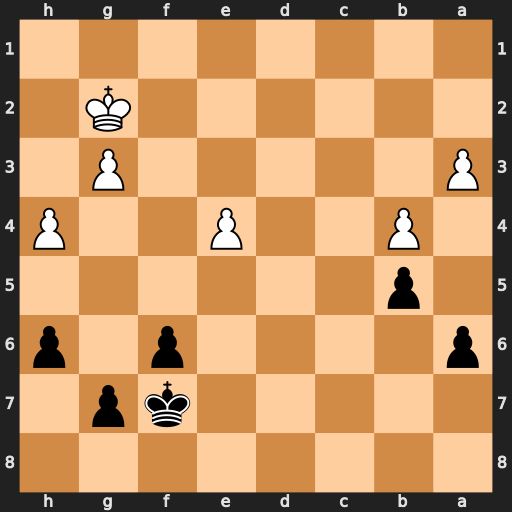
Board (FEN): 8/5kp1/p4p1p/1p6/1P2P2P/P5P1/6K1/8
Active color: b
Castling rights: -
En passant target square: -
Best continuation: Kg6 Kh3 f5 exf5+ Kxf5 Kg2 Kg4 Kf2 Kh3 Kf3 g5 h5 Kh2 g4 Kh3 Ke4 Kxg4